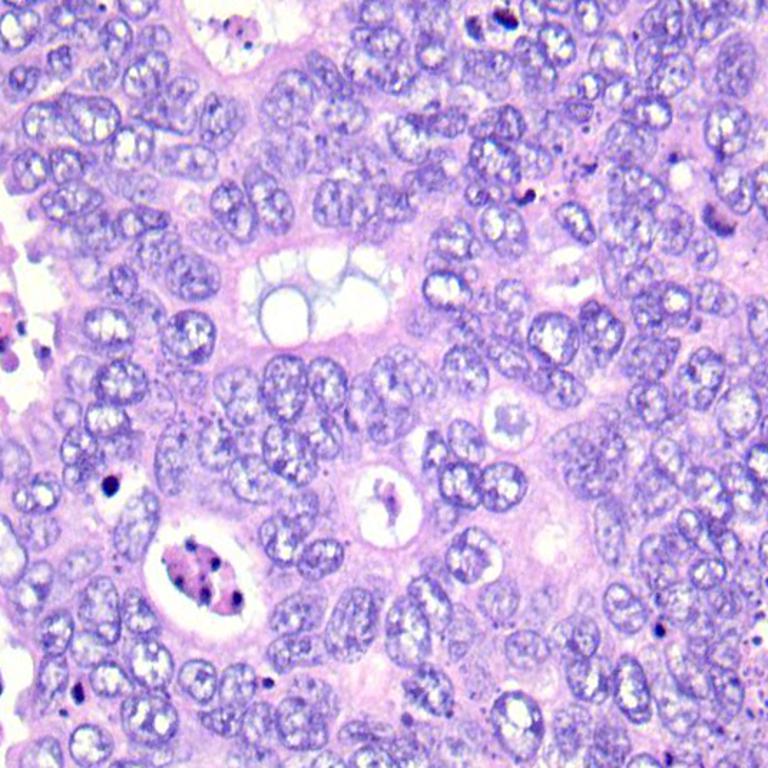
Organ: colon
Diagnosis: adenocarcinomas